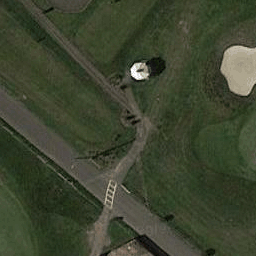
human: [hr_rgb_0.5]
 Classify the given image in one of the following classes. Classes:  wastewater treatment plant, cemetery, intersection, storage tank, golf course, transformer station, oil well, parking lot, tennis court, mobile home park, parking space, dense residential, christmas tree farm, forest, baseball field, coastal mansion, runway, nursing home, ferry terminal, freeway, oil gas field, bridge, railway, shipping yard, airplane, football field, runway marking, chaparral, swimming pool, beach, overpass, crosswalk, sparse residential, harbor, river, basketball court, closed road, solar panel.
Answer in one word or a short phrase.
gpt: golf course